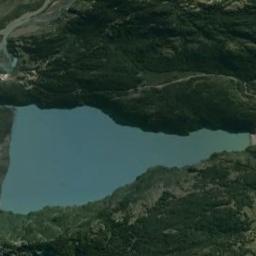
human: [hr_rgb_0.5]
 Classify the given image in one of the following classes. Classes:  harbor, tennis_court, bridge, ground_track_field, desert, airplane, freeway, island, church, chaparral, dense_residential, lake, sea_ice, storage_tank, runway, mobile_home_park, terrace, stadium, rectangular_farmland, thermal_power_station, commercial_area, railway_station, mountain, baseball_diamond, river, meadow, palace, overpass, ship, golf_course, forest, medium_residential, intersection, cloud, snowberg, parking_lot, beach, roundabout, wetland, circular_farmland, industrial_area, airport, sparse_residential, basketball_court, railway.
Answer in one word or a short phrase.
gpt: lake